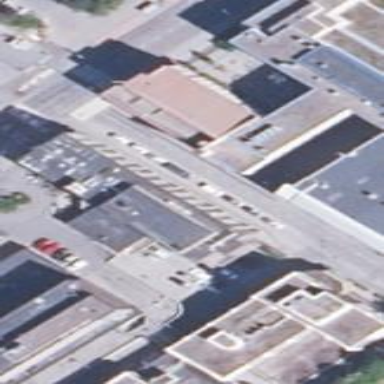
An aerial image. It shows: Part of the building is designated for commercial use.